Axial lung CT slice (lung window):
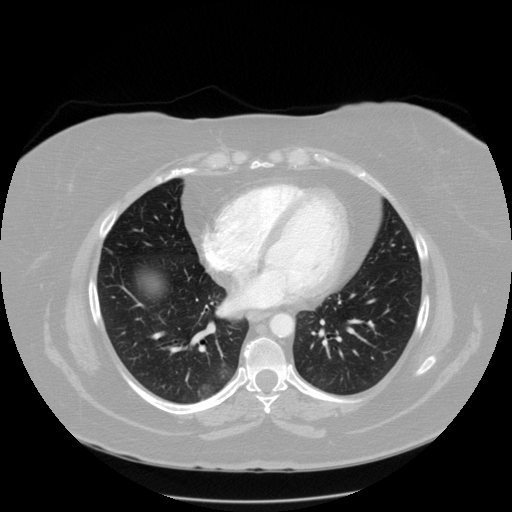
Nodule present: no